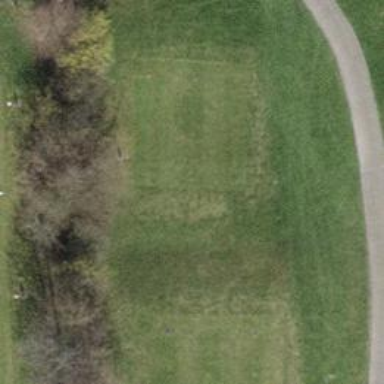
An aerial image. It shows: Grassy area designated as golf tee.